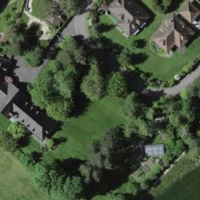
EUNIS habitat code: 55
Species observed at this site:
Helleborus niger